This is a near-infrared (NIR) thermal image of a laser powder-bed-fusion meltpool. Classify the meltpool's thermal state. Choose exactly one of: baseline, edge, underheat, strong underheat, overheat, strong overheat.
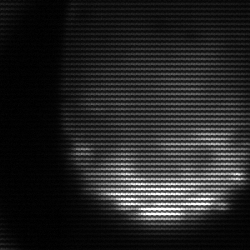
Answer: edge